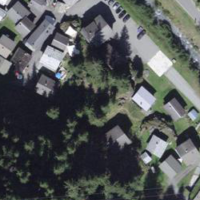
EUNIS habitat code: 26
Species observed at this site:
Lysimachia nummularia